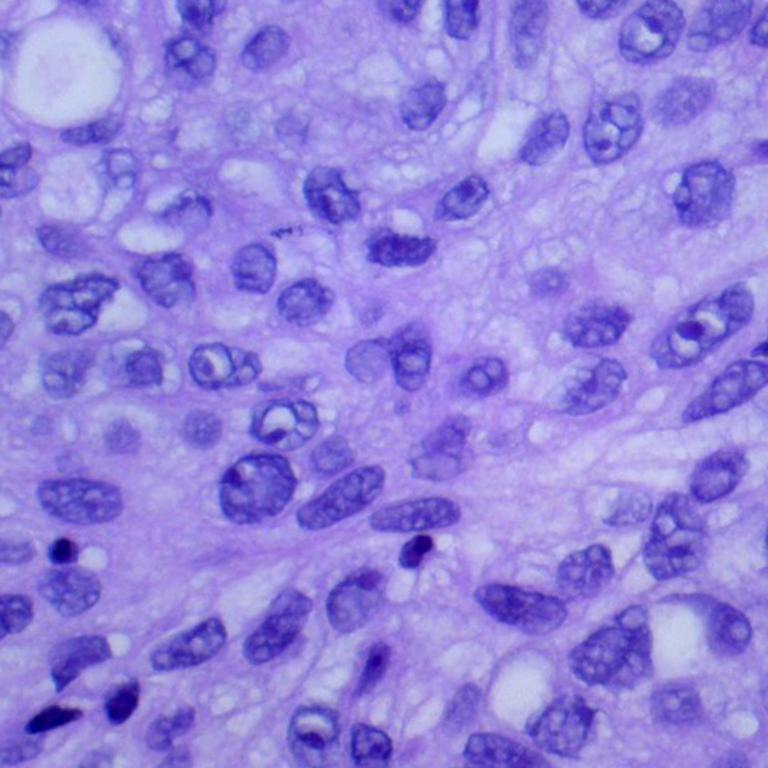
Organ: lung
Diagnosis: squamous carcinomas